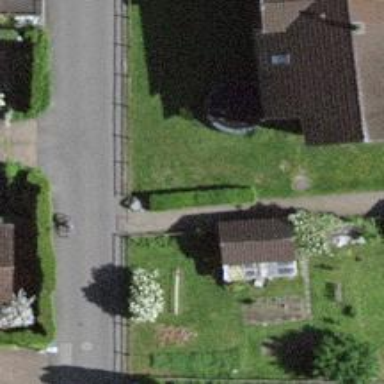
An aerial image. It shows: Cycle barrier.